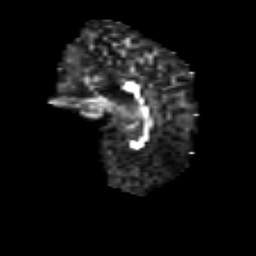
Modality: FA
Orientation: sagittal
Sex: female
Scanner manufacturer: siemens
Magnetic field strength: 3 T
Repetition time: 5 s
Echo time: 0.071 s